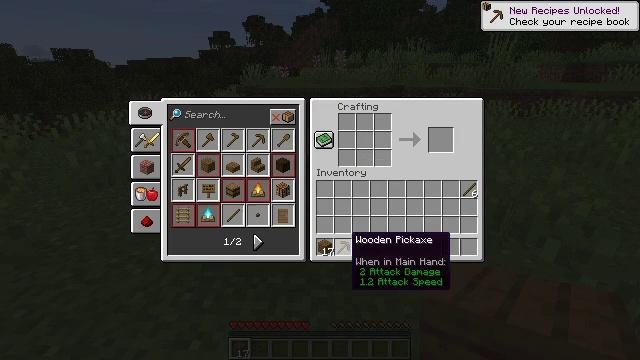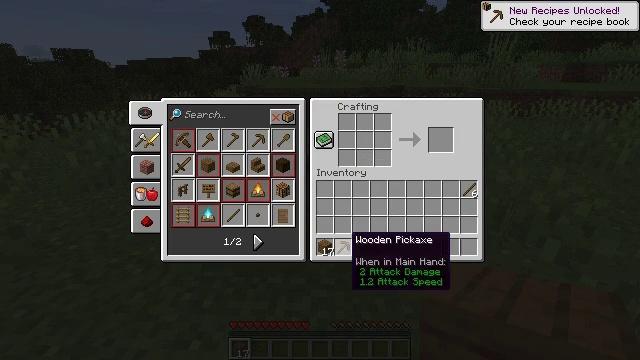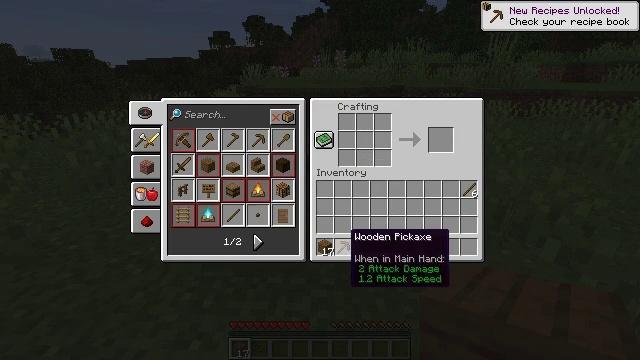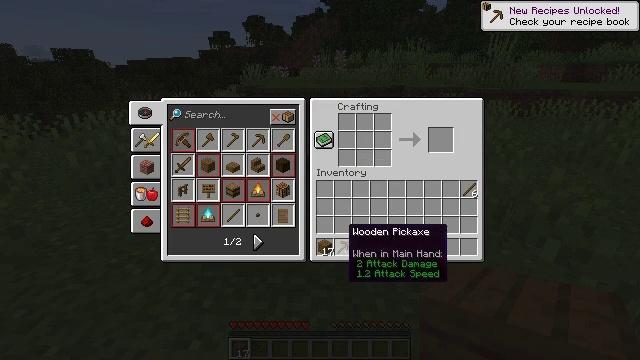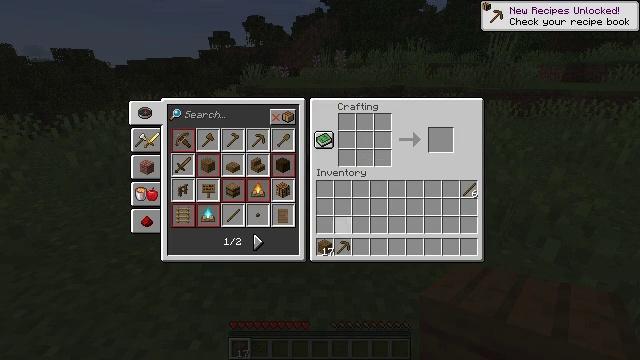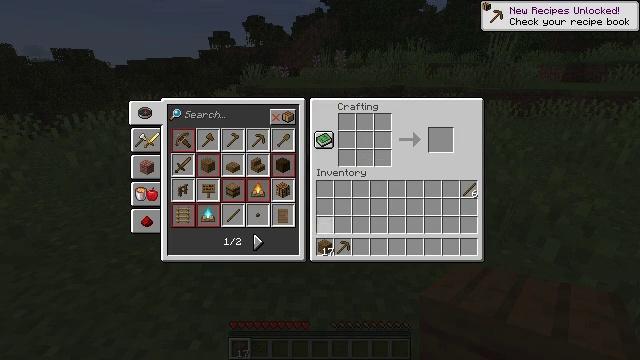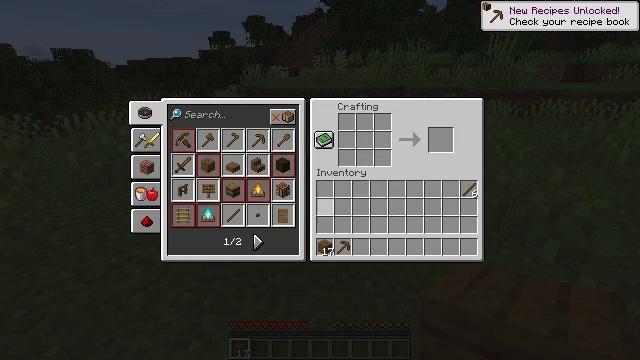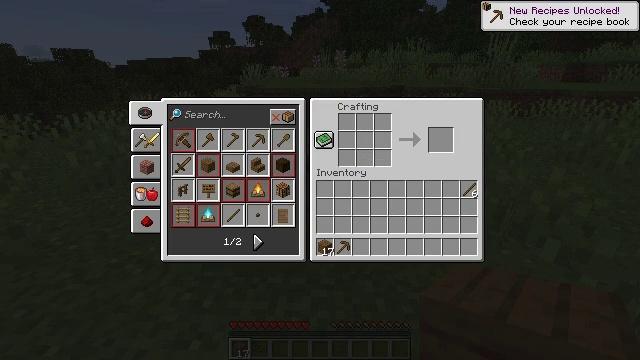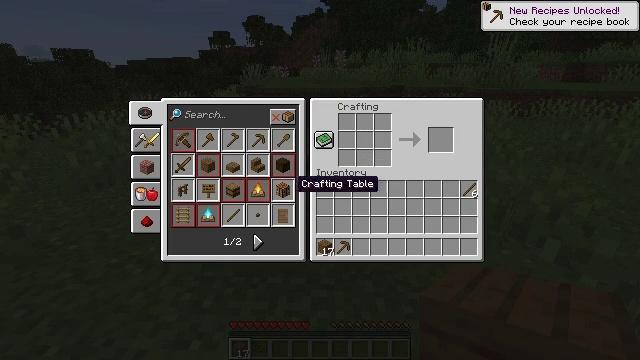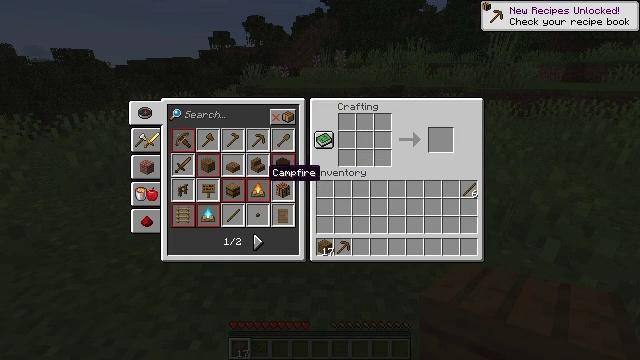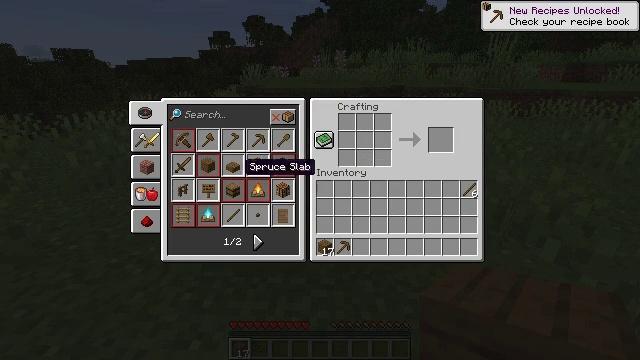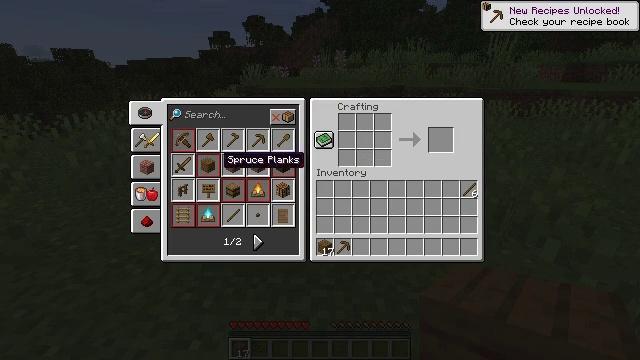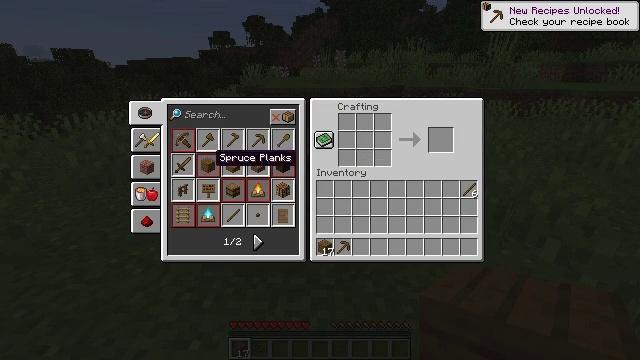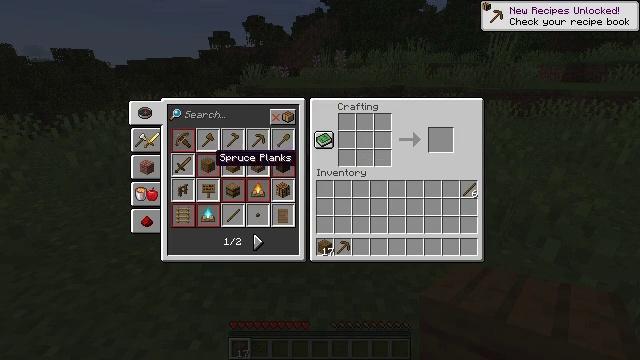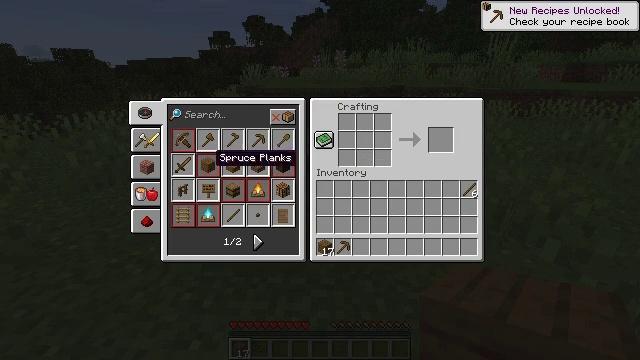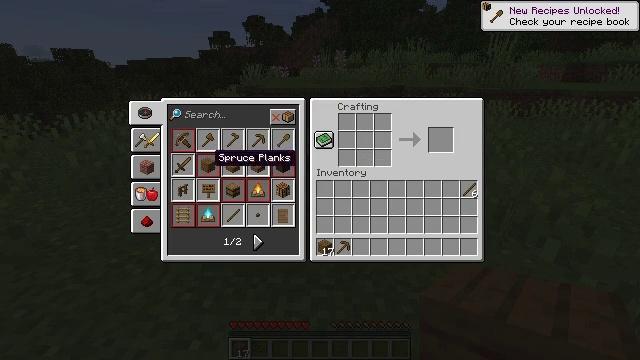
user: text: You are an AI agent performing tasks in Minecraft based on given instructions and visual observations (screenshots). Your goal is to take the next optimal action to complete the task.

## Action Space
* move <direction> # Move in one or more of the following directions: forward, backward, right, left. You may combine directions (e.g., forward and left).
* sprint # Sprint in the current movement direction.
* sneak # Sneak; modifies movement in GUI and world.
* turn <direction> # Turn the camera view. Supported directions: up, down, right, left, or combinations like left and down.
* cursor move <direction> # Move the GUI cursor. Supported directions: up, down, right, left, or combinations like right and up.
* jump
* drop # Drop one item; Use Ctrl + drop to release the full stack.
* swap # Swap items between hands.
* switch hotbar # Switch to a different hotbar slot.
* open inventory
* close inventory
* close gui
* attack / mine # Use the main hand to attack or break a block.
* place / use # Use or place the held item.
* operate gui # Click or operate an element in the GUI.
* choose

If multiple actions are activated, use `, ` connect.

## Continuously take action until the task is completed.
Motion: motion action
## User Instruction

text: Put back the crafting table.
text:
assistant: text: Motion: no_op
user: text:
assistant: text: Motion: no_op
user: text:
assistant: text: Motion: no_op
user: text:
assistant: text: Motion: no_op
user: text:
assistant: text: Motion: no_op
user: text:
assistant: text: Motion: no_op
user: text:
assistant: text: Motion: turn left and up
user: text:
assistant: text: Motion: no_op
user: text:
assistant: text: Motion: turn left
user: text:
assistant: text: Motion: turn left
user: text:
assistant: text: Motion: turn left
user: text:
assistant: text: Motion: no_op
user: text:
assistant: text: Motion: no_op
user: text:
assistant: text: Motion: no_op
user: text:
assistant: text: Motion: no_op
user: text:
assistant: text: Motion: no_op
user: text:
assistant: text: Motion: no_op
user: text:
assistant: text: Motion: no_op
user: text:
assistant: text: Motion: no_op
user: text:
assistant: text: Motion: no_op
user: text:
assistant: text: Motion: no_op
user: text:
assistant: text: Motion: no_op
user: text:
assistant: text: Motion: no_op
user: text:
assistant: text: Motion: no_op
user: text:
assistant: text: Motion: no_op
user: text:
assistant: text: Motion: no_op
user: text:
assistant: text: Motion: no_op
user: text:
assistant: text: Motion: no_op
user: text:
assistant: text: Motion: no_op
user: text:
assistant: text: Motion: no_op